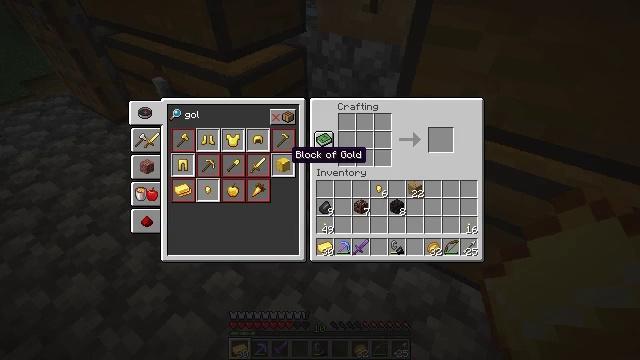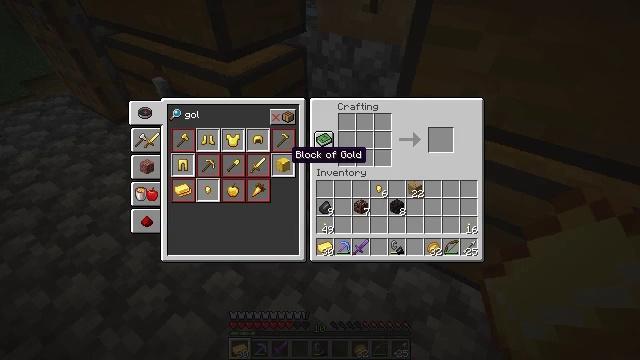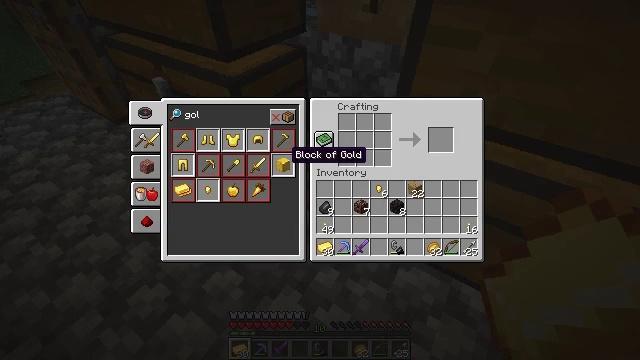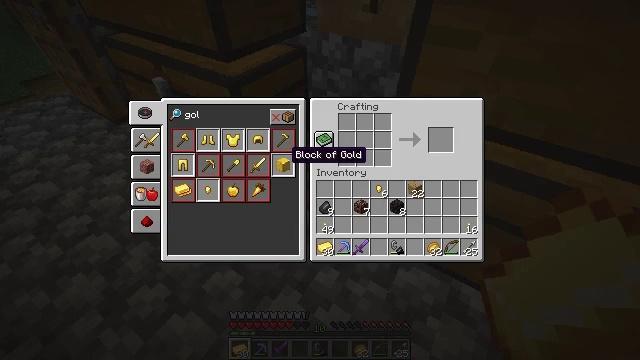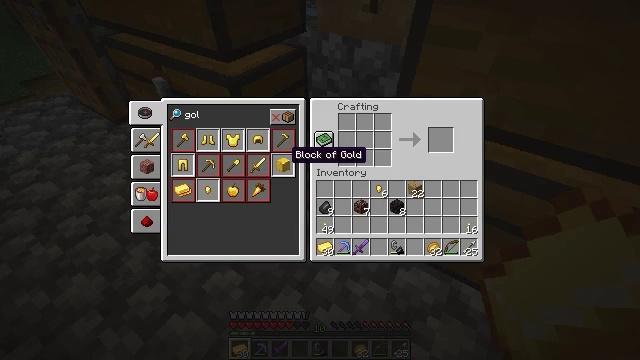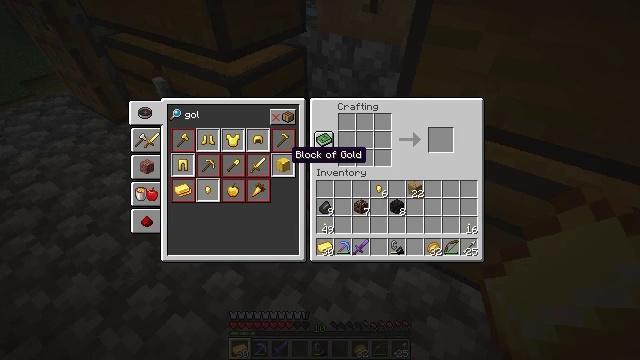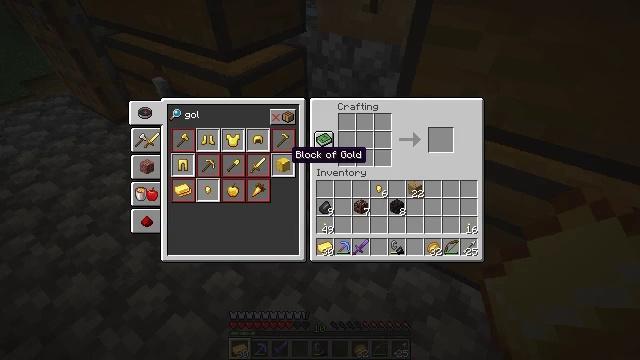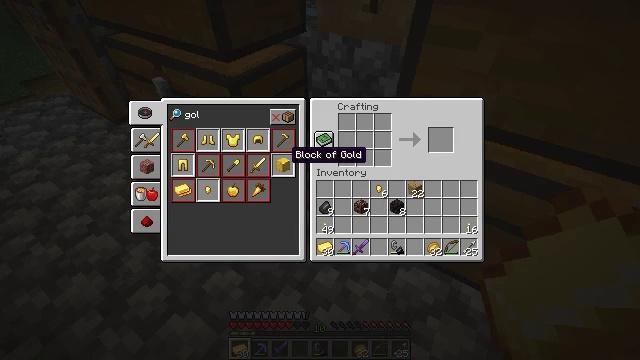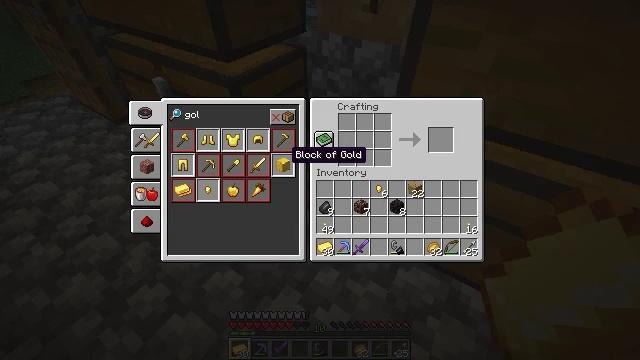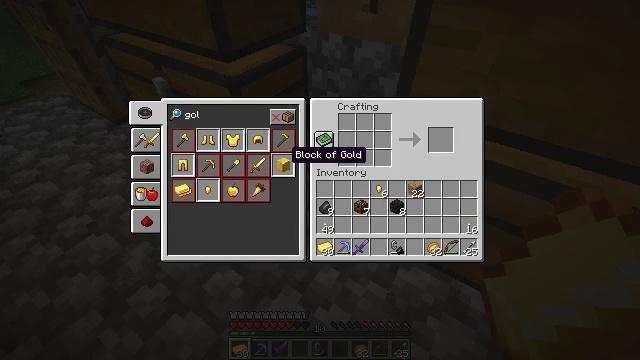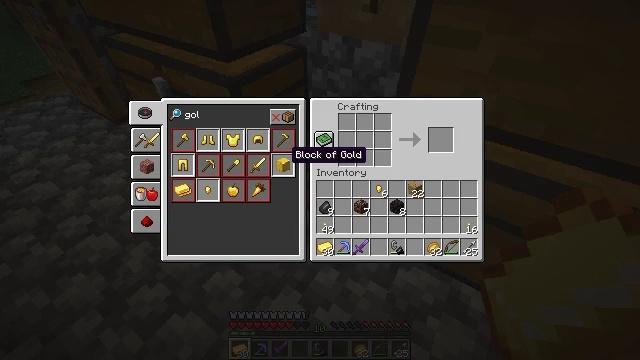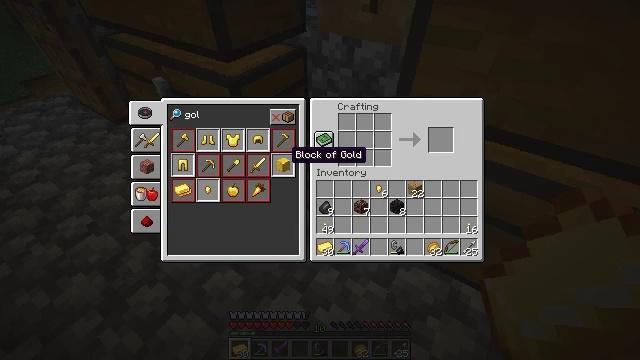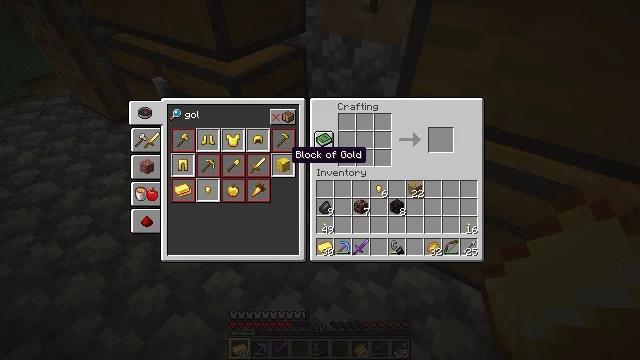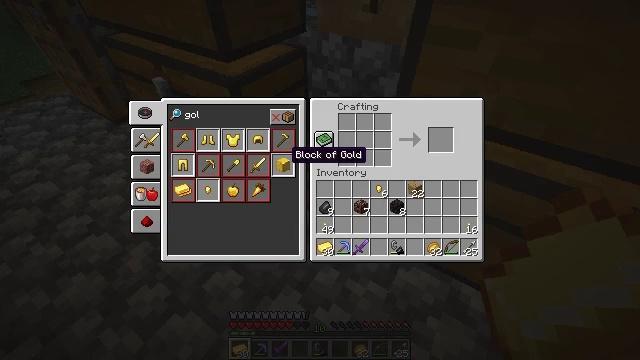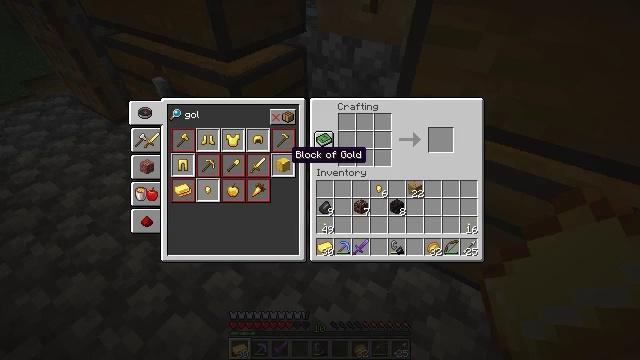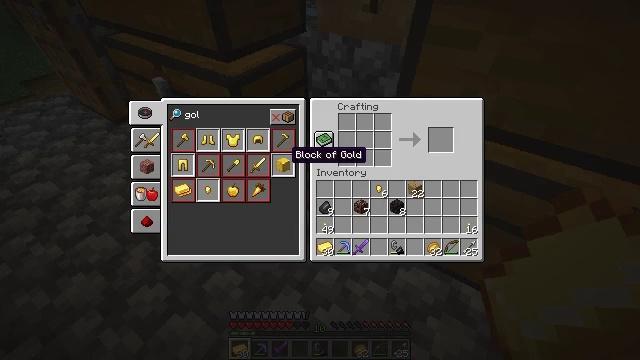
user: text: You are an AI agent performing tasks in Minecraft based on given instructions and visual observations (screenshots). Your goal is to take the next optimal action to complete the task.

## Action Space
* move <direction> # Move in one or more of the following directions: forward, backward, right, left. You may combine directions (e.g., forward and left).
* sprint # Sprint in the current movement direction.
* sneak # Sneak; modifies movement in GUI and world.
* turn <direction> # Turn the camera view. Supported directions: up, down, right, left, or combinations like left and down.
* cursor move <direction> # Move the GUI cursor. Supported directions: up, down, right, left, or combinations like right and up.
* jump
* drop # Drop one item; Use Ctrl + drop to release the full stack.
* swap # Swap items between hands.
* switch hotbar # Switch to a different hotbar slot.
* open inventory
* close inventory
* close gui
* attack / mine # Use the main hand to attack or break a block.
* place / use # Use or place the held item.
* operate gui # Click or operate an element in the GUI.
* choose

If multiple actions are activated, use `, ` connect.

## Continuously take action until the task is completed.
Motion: motion action
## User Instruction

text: Turn gold ingots into a gold block via the crafting table.
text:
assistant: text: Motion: no_op
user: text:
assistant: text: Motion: no_op
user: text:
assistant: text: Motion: no_op
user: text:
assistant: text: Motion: no_op
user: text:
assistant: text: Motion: no_op
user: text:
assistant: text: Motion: no_op
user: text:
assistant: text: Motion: no_op
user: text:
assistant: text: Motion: no_op
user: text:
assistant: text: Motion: no_op
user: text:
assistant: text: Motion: no_op
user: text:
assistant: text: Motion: no_op
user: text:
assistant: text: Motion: no_op
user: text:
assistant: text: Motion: no_op
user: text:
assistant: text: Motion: no_op
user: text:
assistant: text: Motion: no_op
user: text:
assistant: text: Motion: no_op
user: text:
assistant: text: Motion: no_op
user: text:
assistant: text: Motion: no_op
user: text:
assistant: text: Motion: no_op
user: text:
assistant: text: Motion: no_op
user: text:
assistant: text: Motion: no_op
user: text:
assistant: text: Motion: no_op
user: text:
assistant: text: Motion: no_op
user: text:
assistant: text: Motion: no_op
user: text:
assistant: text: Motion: no_op
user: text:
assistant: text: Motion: no_op
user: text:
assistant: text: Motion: no_op
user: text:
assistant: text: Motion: no_op
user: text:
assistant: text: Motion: no_op
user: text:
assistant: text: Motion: no_op